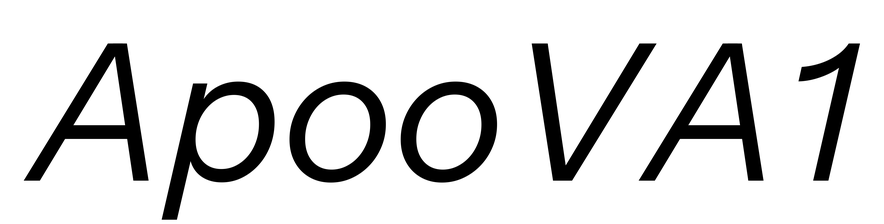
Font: InstrumentSans-Italic_Italic